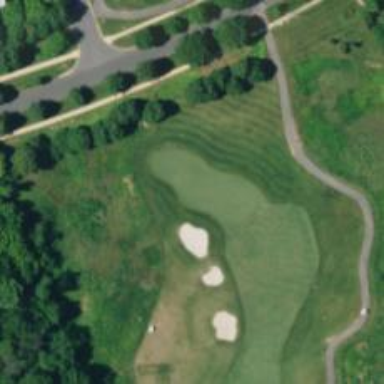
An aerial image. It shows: View of golf hole.